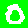
Digit: 0